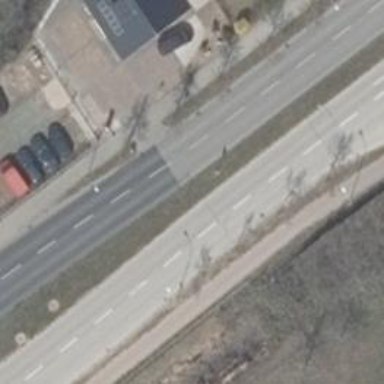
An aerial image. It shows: Primary road with asphalt surface.